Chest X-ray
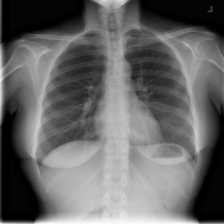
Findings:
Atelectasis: negative
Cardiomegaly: negative
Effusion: negative
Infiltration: negative
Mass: negative
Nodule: negative
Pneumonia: negative
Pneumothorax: negative
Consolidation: negative
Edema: negative
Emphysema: negative
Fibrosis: negative
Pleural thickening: negative
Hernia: negative